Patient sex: M
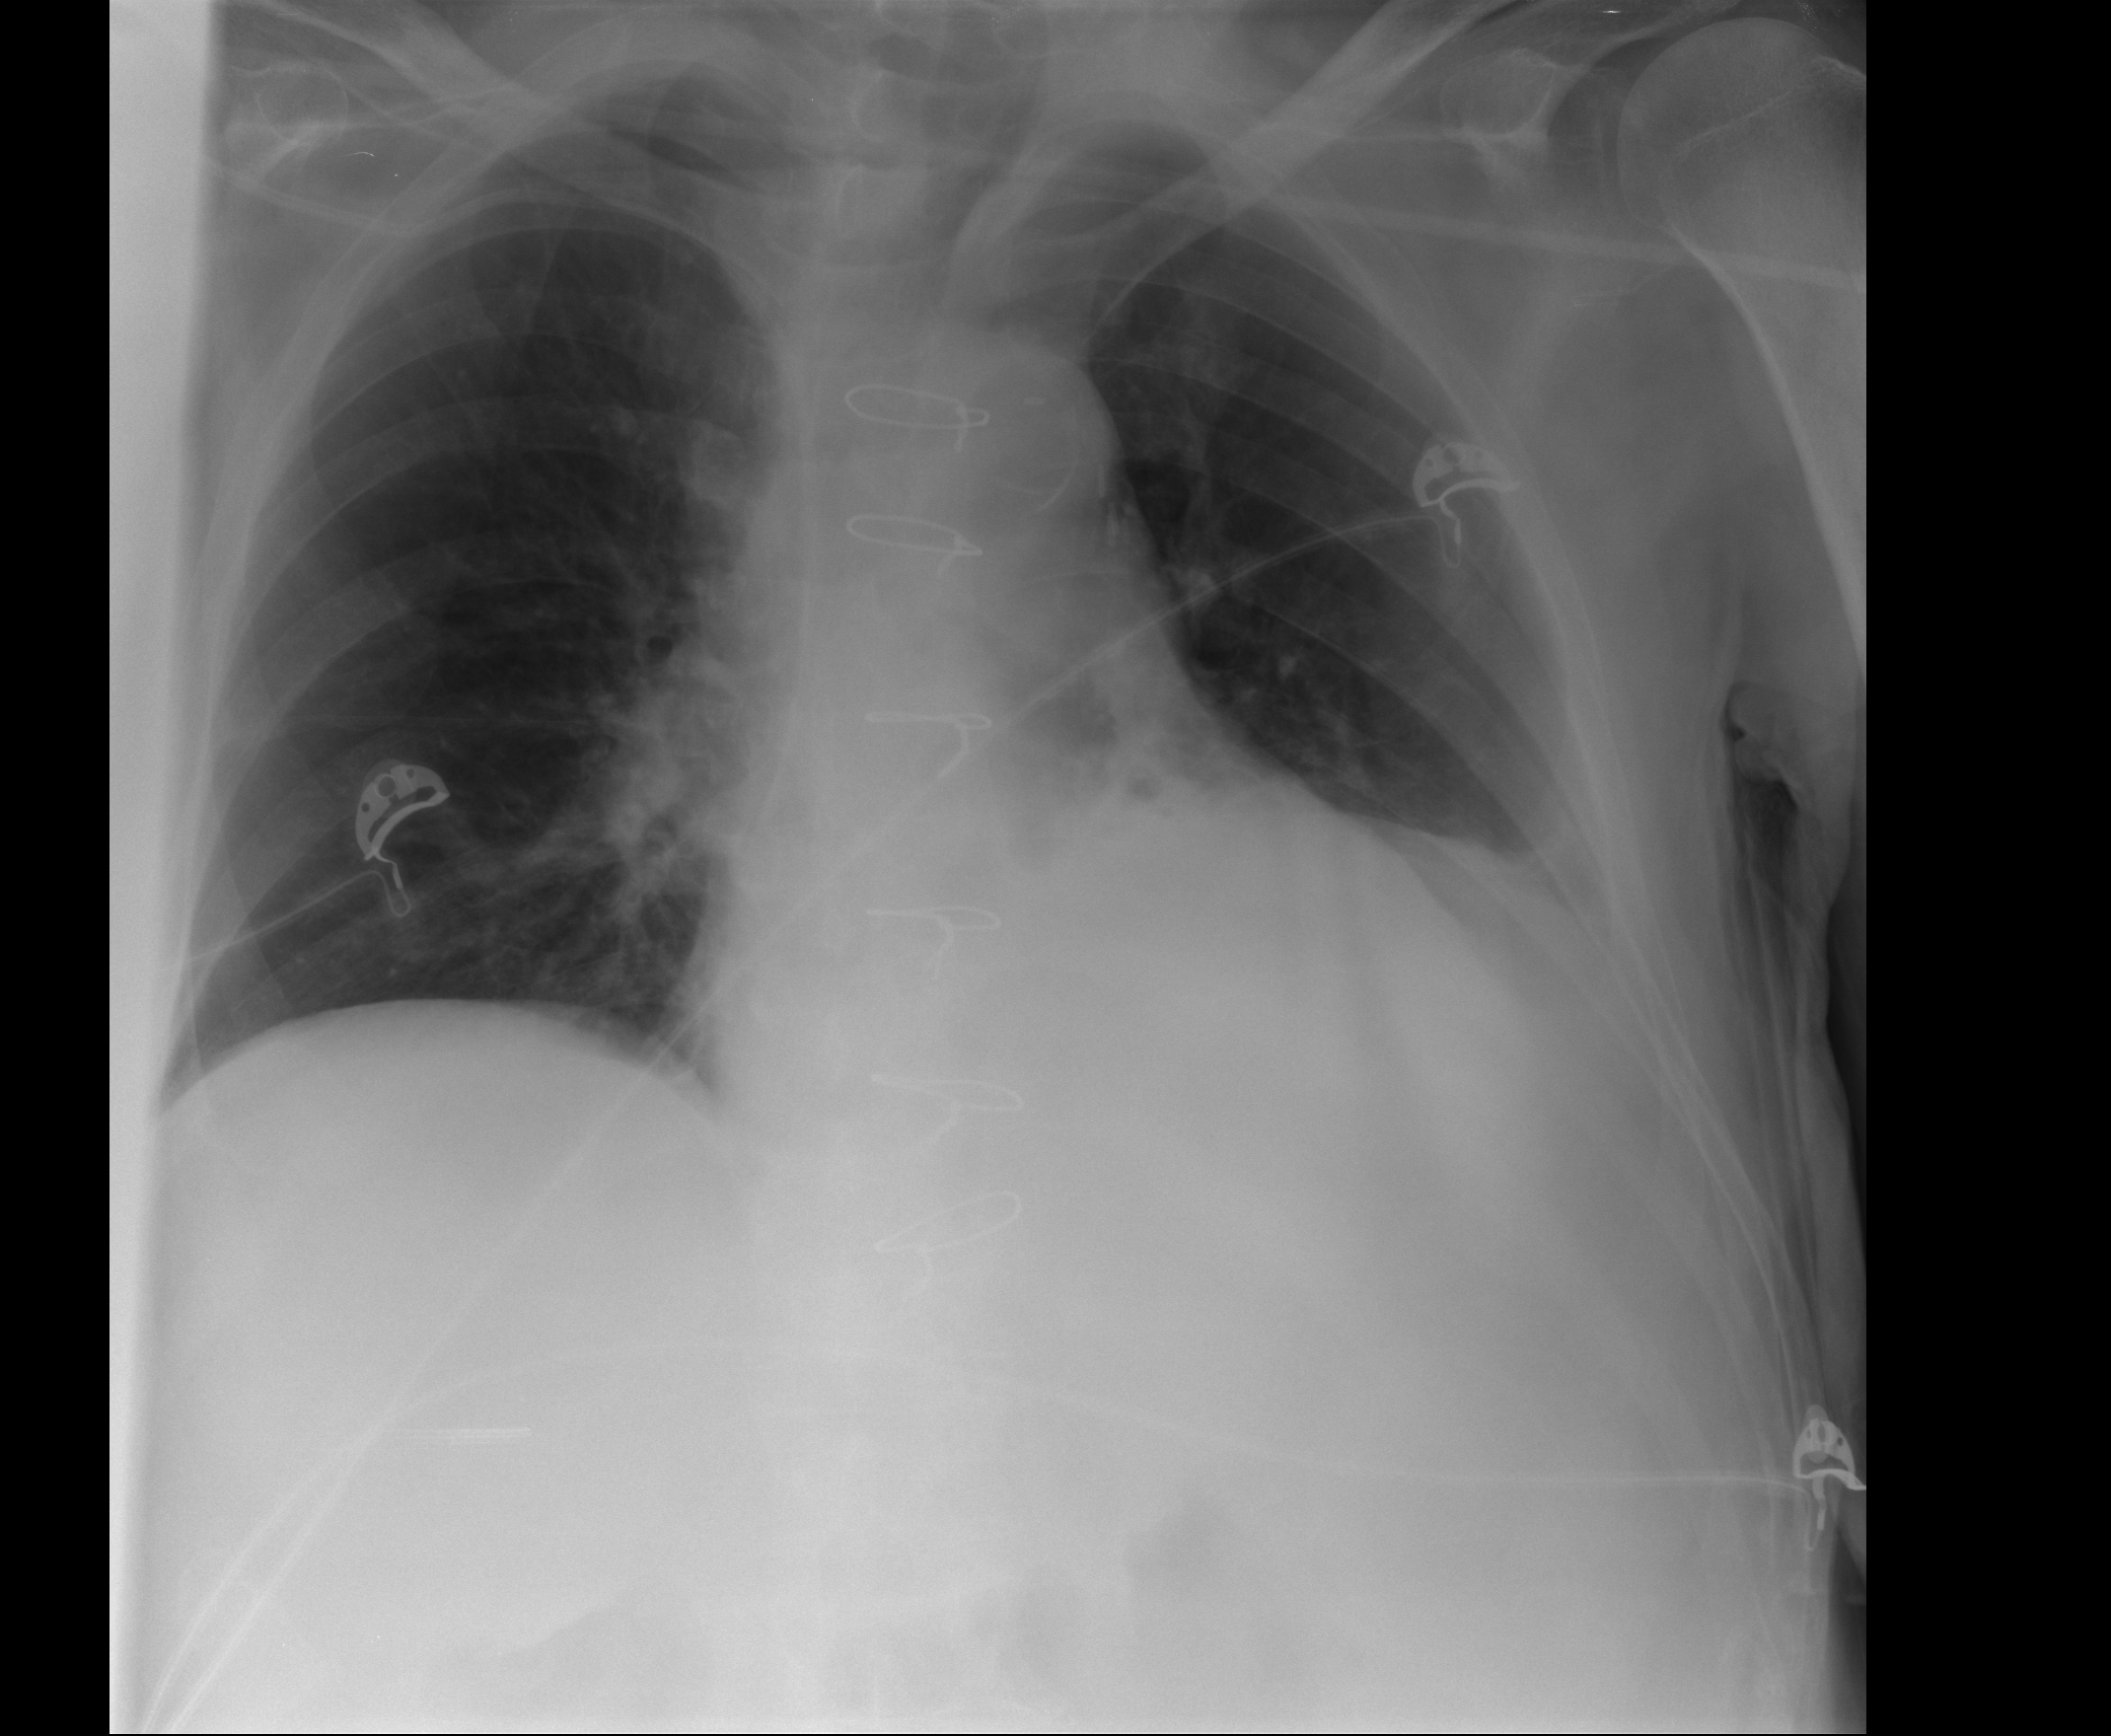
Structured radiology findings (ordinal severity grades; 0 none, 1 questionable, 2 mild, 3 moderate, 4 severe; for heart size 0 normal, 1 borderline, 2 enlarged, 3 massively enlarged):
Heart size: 0
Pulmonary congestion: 0
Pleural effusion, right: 0
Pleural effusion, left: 2
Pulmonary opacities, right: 0
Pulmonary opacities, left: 0
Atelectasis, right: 0
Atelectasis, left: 2